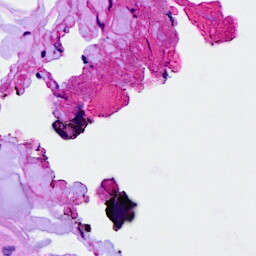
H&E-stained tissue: Breast